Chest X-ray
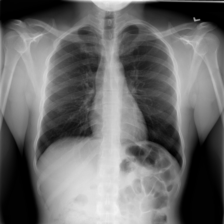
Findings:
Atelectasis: negative
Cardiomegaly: negative
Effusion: negative
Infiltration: negative
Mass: negative
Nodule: negative
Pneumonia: negative
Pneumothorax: negative
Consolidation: negative
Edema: negative
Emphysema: negative
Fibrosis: negative
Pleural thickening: negative
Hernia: negative